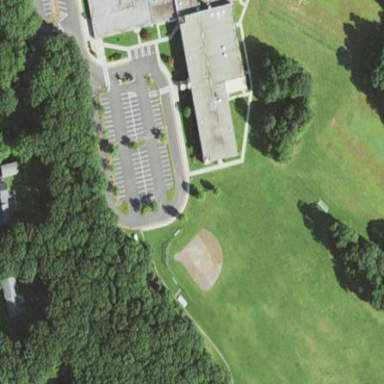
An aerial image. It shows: School.